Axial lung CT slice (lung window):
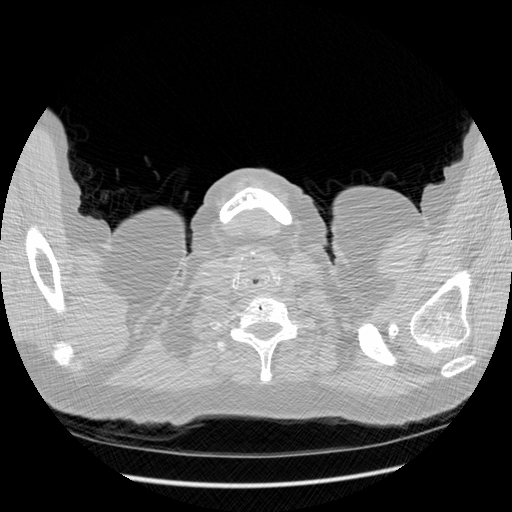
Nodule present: no